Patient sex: M
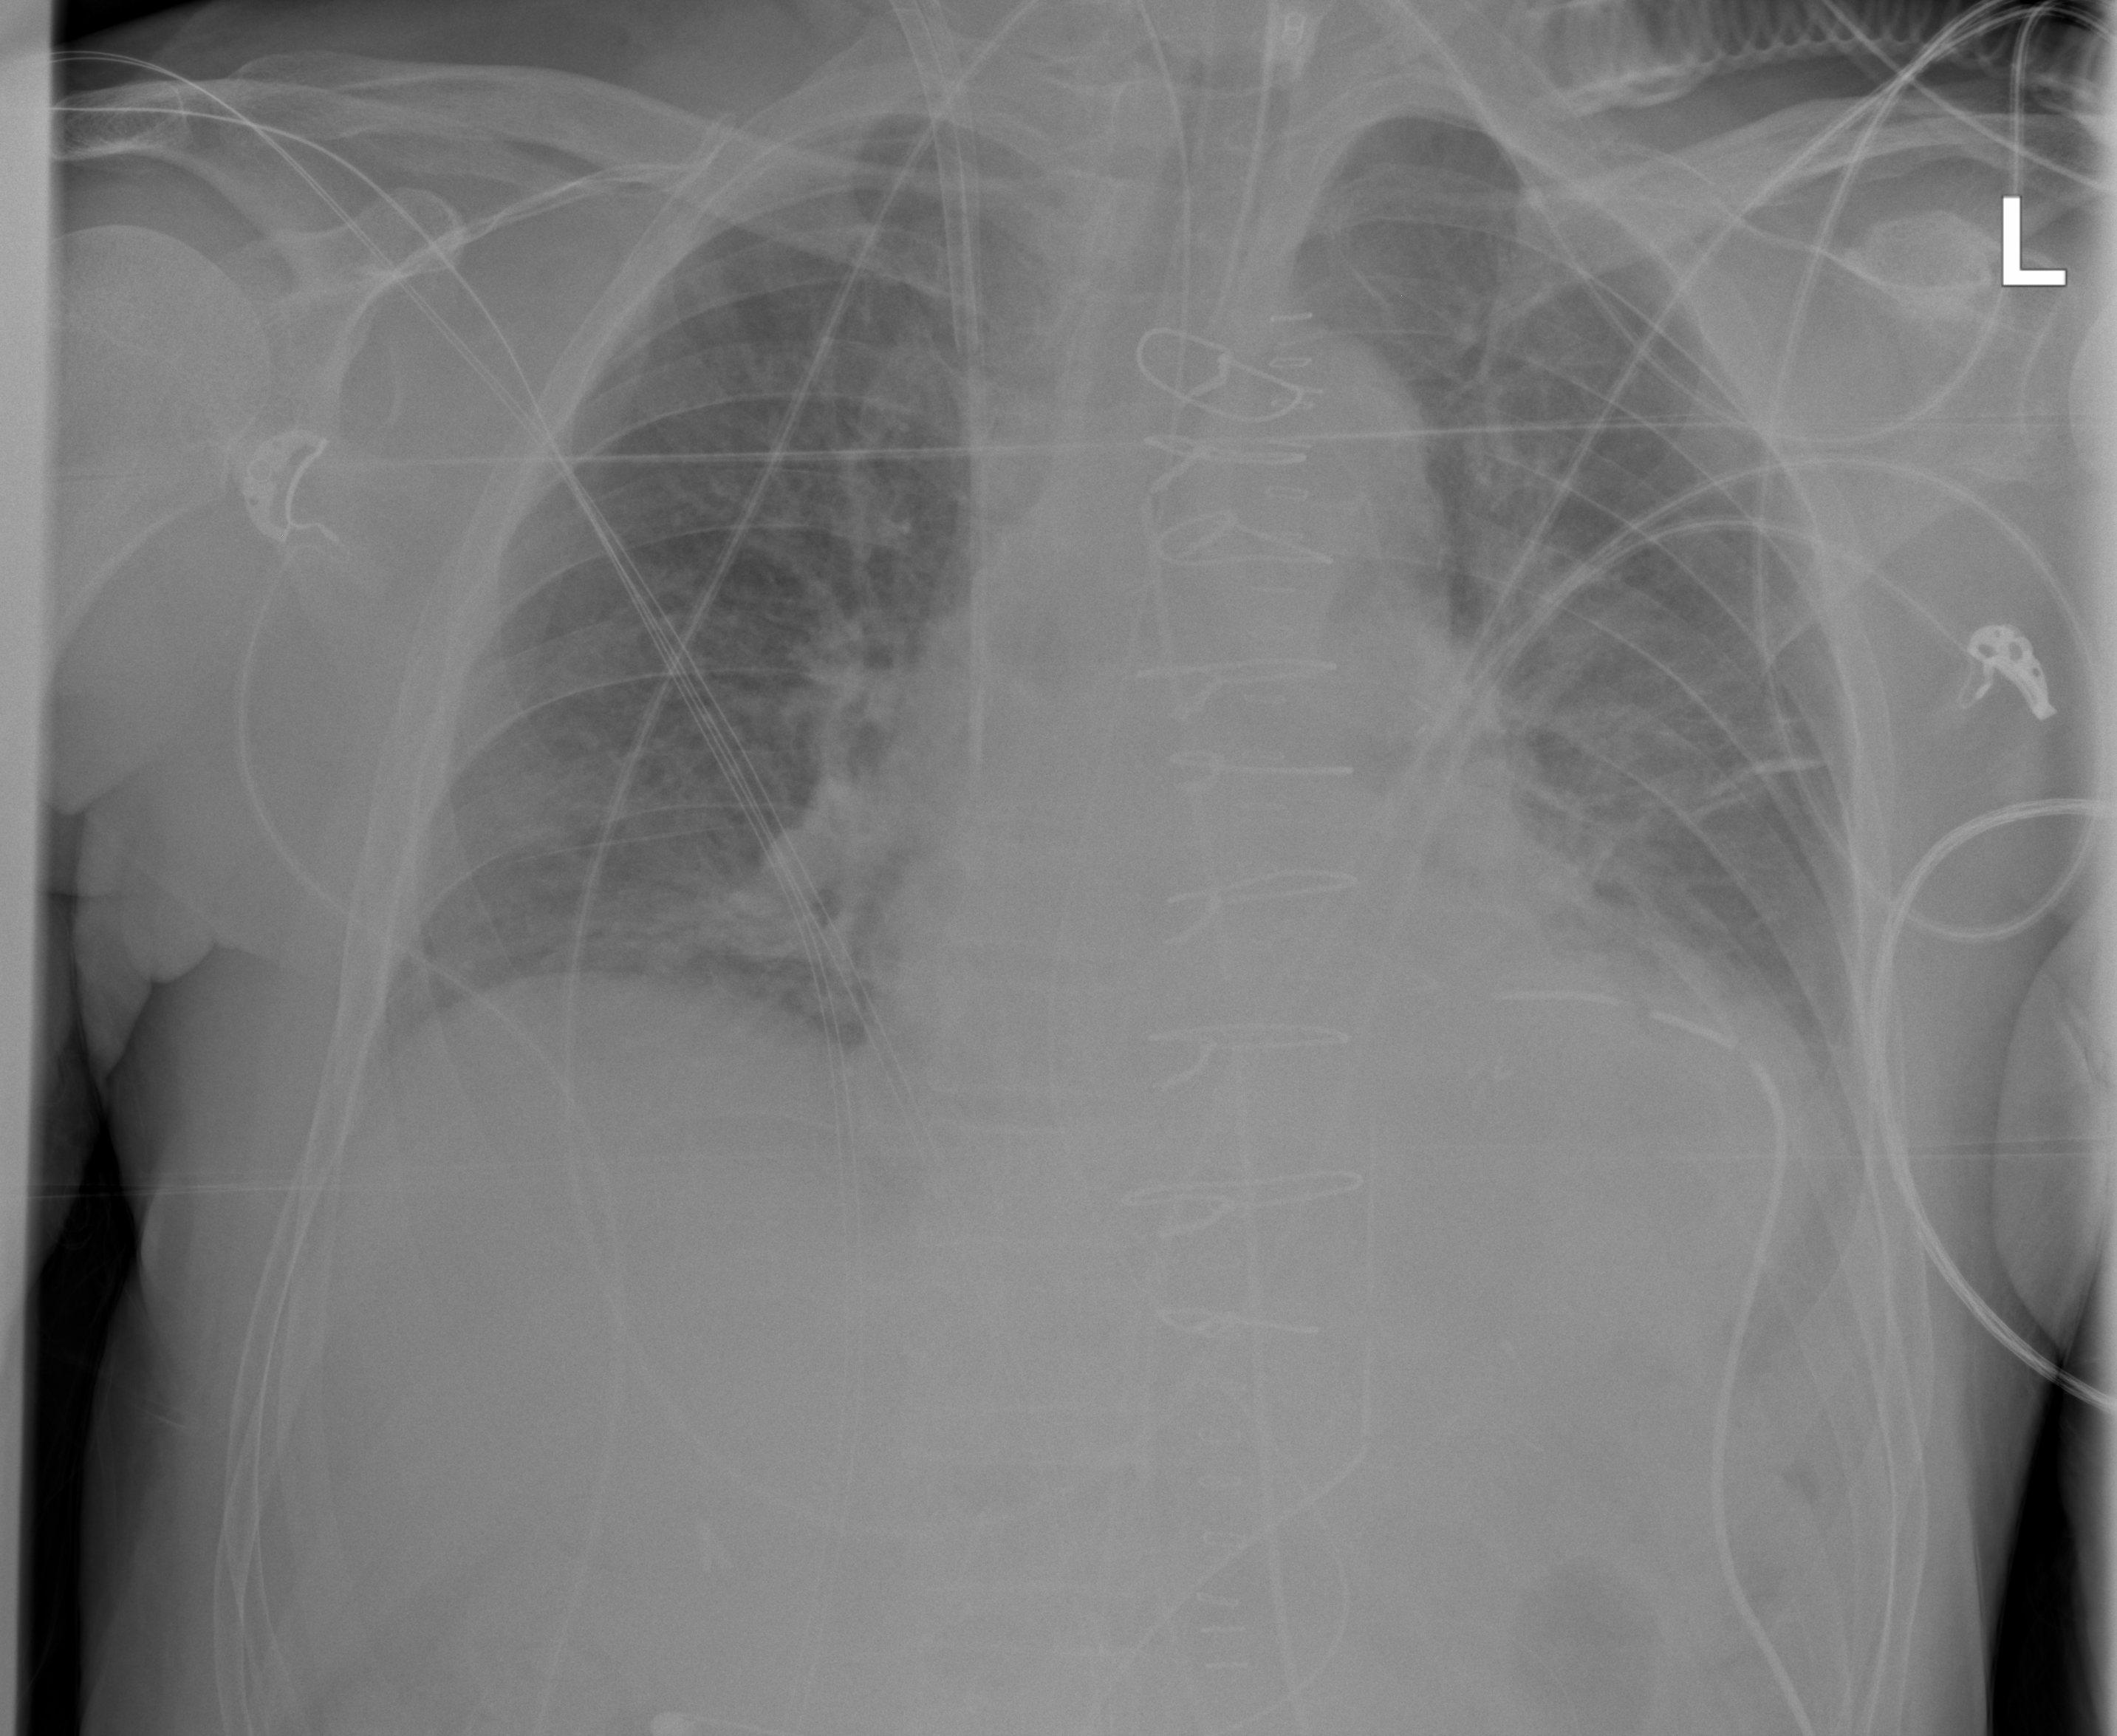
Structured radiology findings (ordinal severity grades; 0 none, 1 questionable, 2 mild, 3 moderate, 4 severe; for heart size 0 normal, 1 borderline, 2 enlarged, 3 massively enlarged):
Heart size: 0
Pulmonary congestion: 0
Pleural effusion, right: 0
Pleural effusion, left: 2
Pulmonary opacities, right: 2
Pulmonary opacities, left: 2
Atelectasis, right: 0
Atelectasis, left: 2